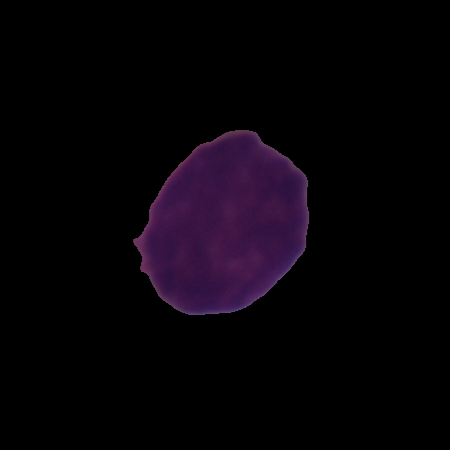
Label: healthy